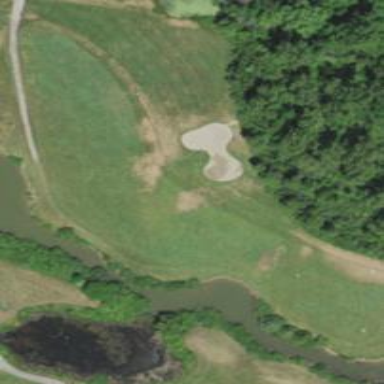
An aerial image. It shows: Golf hole.